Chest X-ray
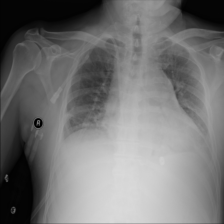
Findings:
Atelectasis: positive
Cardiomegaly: negative
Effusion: negative
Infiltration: negative
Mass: negative
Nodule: negative
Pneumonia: negative
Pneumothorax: negative
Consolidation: negative
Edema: negative
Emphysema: negative
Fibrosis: negative
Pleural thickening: negative
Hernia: negative